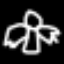
Label: angel